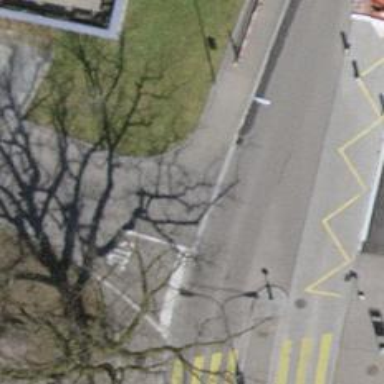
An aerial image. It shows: Unmarked crossing with traffic calming table.